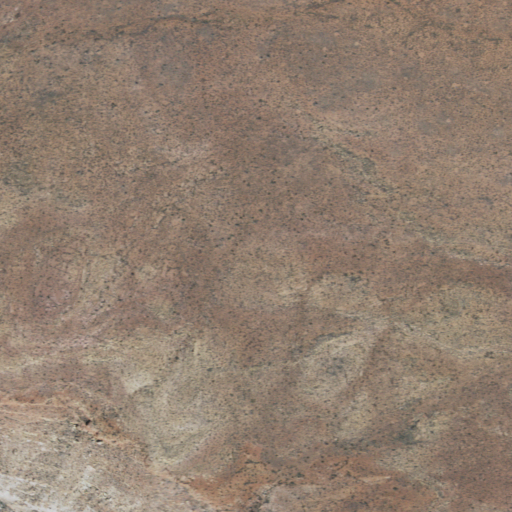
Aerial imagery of cape in Arizona named Loco Point containing shrub, grassland, and barren land